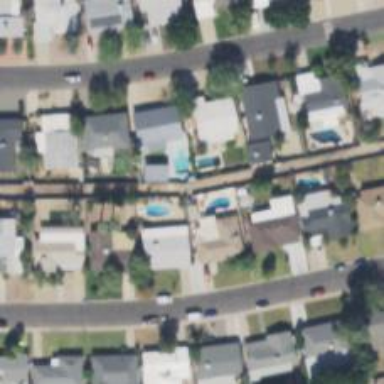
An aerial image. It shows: Alleyway designated as service road.